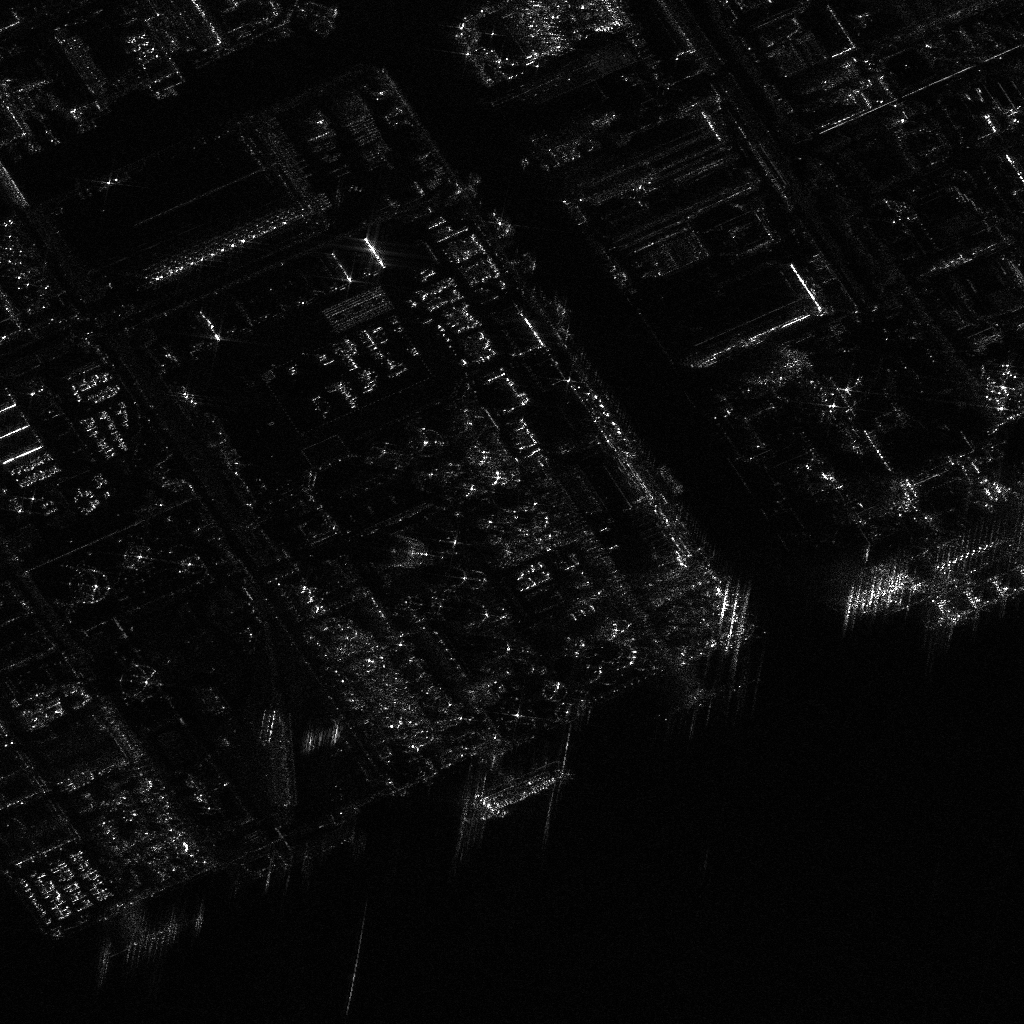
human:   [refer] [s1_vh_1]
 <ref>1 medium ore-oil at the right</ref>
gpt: <box>[[97, 45, 101, 66, 70]]</box>